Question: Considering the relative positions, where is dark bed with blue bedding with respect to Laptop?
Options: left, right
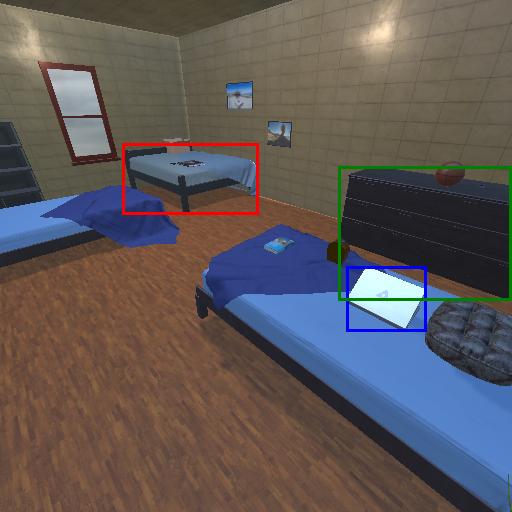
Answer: left